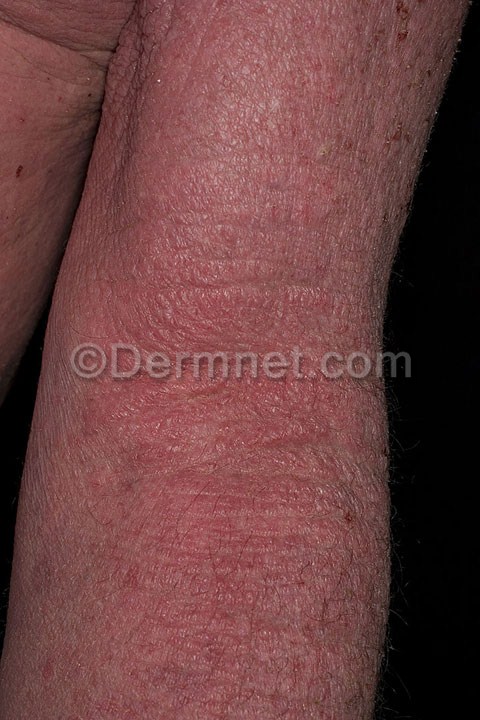
Disease: Atopic Dermatitis Photos